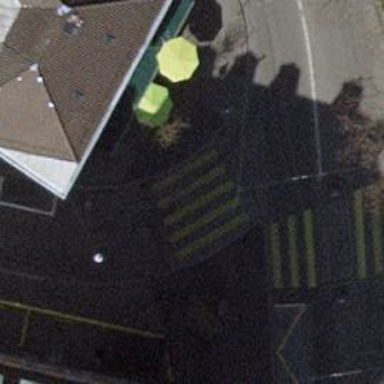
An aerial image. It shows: Unmarked crossing with traffic calming table on the road.